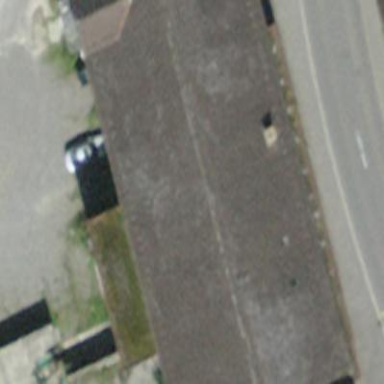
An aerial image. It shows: Industrial building.